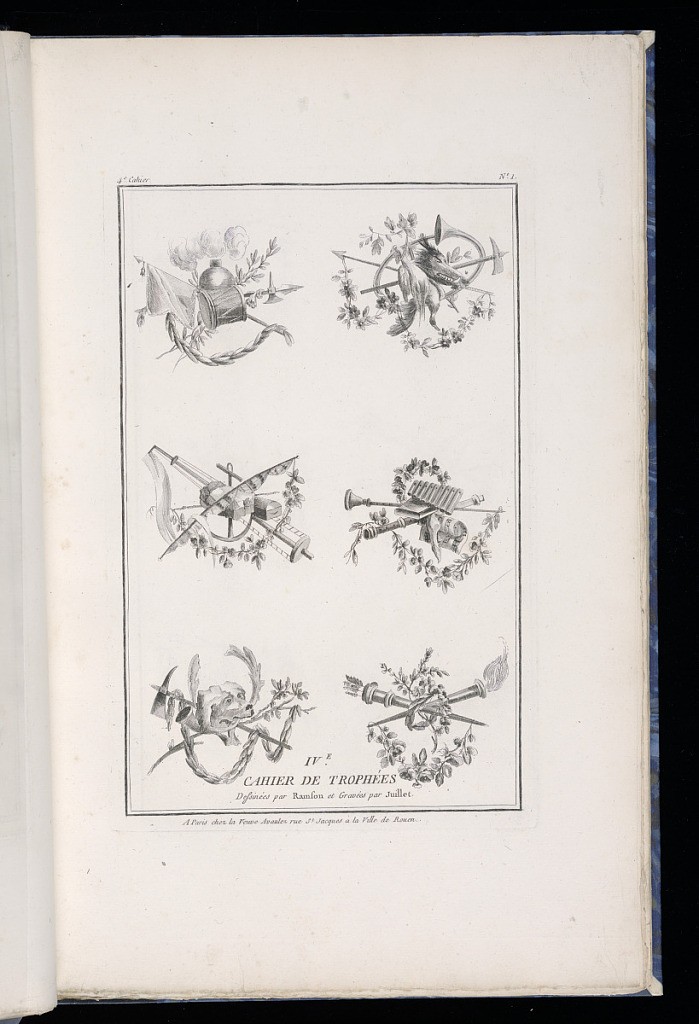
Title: Title Page
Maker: Pierre Ranson, French, 1736–1786
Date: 1777–79
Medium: Etching on paper
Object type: Print
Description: Title page and six designs for trophies incorporating weapons, a drum, cannon ball, spear, flag, horn, boar's head, bird, arrows, anchor, flute, panpipes, music, dog's head, axe, horn, quiver of arrows, and a flaming torch. The plate is titled and numbered.